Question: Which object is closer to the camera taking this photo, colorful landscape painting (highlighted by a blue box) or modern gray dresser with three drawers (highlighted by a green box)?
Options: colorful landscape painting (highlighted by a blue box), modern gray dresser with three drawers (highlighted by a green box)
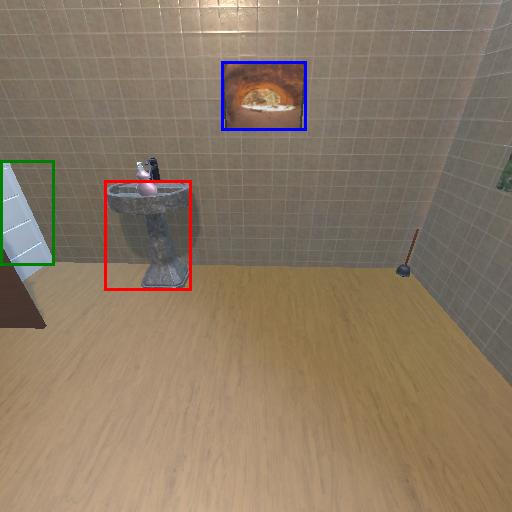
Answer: colorful landscape painting (highlighted by a blue box)